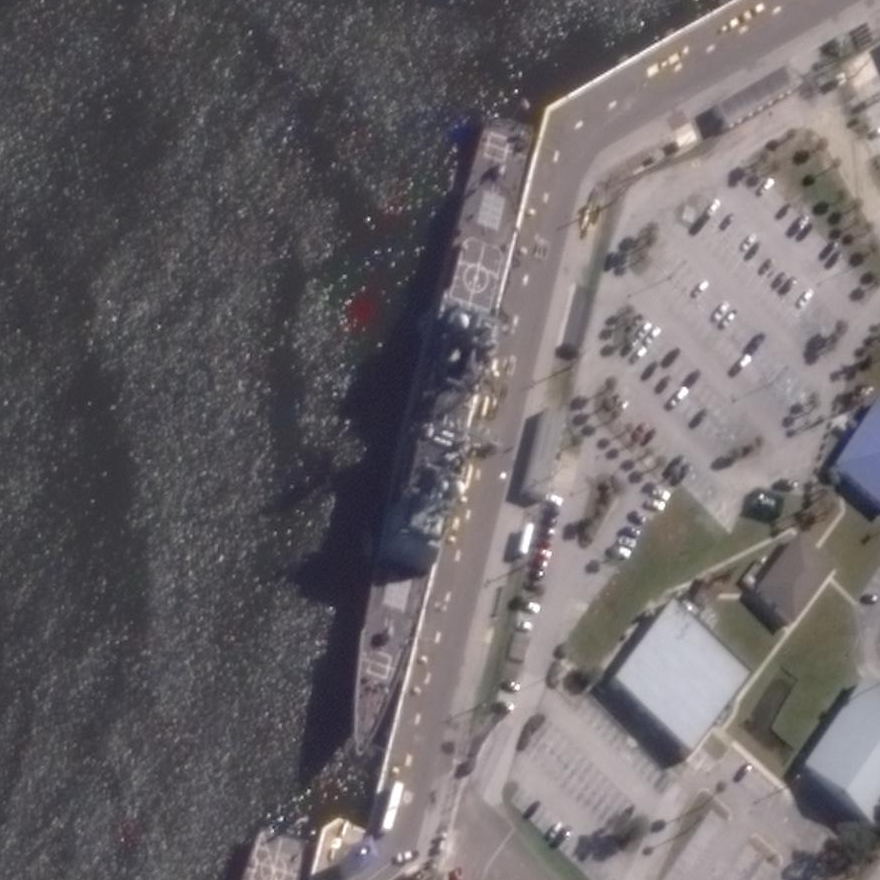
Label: Ticonderoga-class_cruiser